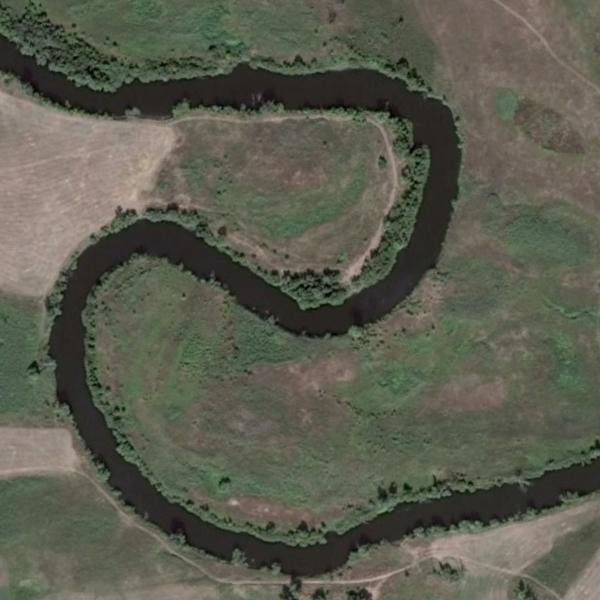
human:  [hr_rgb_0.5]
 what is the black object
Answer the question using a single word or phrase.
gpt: river